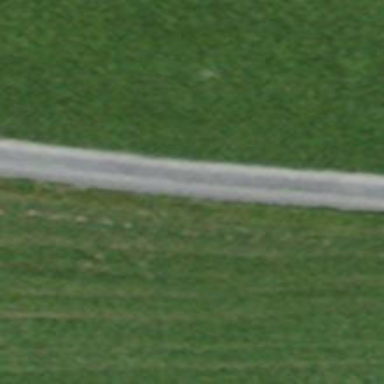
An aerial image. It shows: Gravel residential road used for hiking. The hiking trail is groomed in classic style.